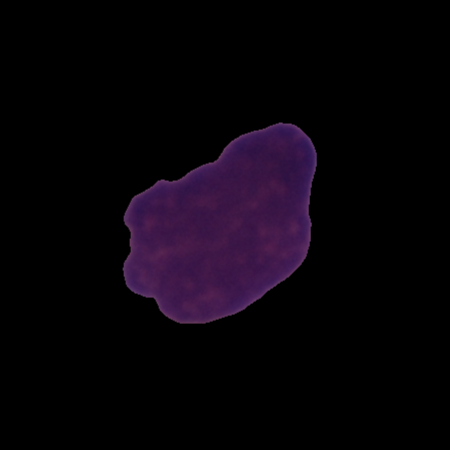
Label: cancer